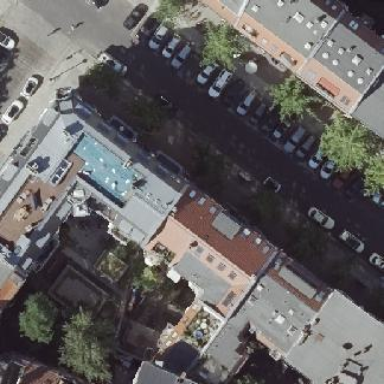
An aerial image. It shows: White apartment building with red gambrel roof made of roof tiles.